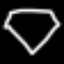
Label: diamond